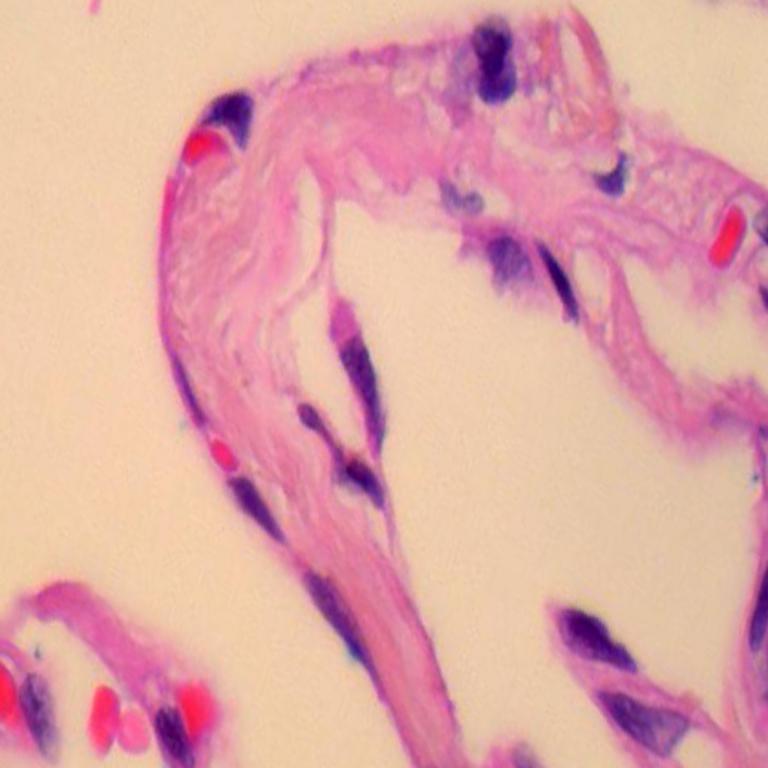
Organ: lung
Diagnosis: benign